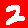
Digit: 2